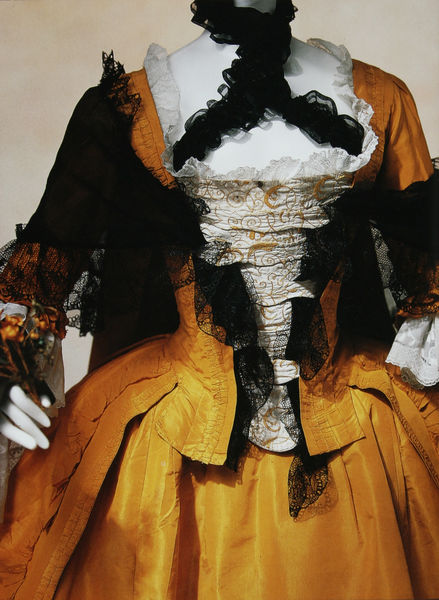
Titel: Kleid (Robe à la francaise) - Detail
Standort: Kyoto (Japan)
Institution: Kyoto Costume Institute
Schlagwörter: dunkel, hand, schatten, umhang, weiß, gelb, mädchen, ocker, abend, ausschnitt, blumen, brust, busen, decolte, finger, frau, hell, kleid, licht, orange, schwarz, dame, tuch, ball, beige, mode, muster, rock, schleife, arm, band, barock, bluse, falten, kleidung, kragen, samt, spitze, weit, ärmel, hals, hände, figur, gewand, gold, kostüm, reich, stickerei, stoff, spitzen, dekoltee, rokoko, schulter, schultern, seide, schleppe, taille, brüste, japan, halsband, mieder, tüll, tütü, falte, detail, glanz, halstuch, robe, strauss, edel, rüsche, rüschen, stola, dekolleté, abendkleid, blumenstrauss, foto, fotografie, photographie, schimmer, puppe, photo, farbfoto, geschnürt, korsett, ständer, museum, stickereien, gerafft, bänder, porzelan, textil, design, korsage, reifrock, ballkleid, strass, fayence, schösschen, corsage, schnürung, modepuppe, modedesign, kyoto, laufsteg, ausladend, catwalk, designer, abendrobe, buse, bolero, barockkleid, decoletee, tull, klid, safran, schürze frau dame, schwarze rüschen, #seide, goldfarbenv